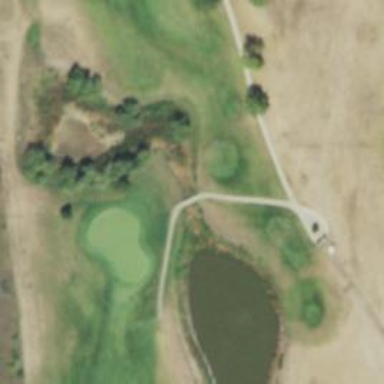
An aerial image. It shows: Path that acts as bridge with high-quality grade 1 track surface. It resembles golf cart path.